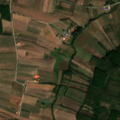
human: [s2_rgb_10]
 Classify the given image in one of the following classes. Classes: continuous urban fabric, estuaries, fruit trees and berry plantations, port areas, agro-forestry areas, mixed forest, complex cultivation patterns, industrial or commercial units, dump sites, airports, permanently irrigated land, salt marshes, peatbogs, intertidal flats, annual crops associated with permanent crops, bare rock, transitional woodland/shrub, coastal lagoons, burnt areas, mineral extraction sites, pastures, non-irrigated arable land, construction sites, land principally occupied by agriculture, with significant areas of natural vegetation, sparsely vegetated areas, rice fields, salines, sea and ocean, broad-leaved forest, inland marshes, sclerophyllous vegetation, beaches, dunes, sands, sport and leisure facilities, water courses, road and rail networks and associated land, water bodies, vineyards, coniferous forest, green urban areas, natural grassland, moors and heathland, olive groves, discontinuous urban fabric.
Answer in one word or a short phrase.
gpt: non-irrigated arable land, complex cultivation patterns, land principally occupied by agriculture, with significant areas of natural vegetation, broad-leaved forest